Interaction volume radius: 5 \u00c5
Interaction volume height: 45 \u00c5
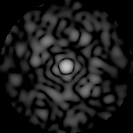
Disorder parameter: 0.841